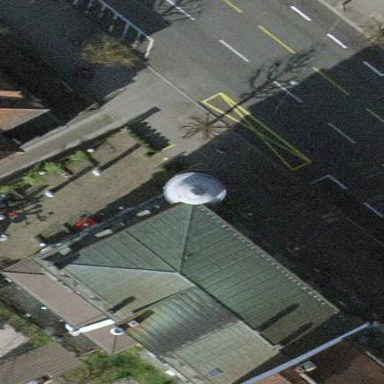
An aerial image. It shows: Building with maroon mansard roof.